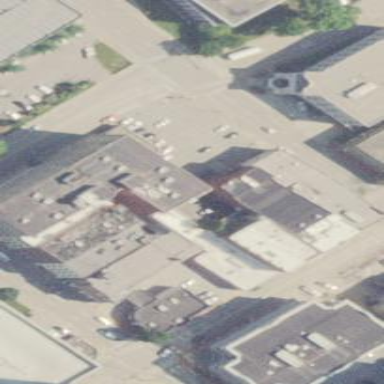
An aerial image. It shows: Building.